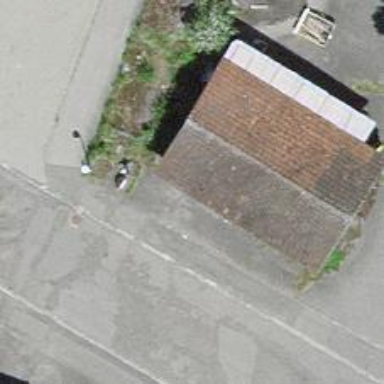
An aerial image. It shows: Garage.